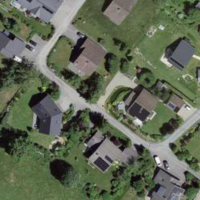
EUNIS habitat code: 55
Species observed at this site:
Fagus sylvatica